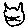
Label: cat